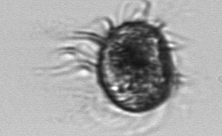
Label: Pelagostrobilidium